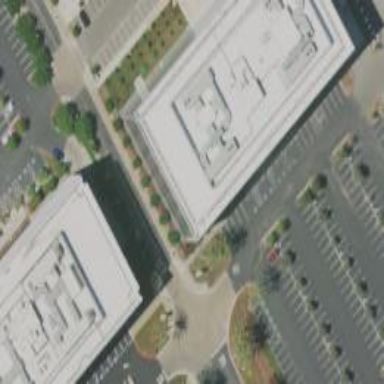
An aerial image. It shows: Office building.